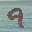
Label: 9